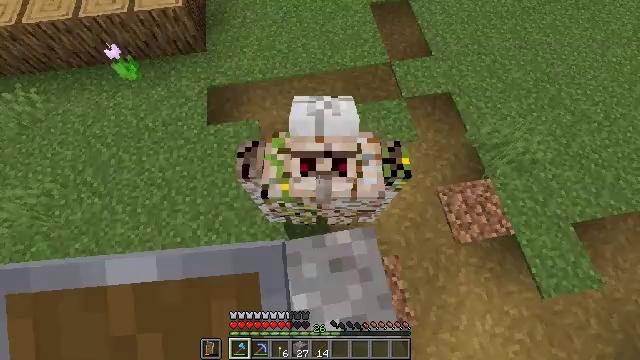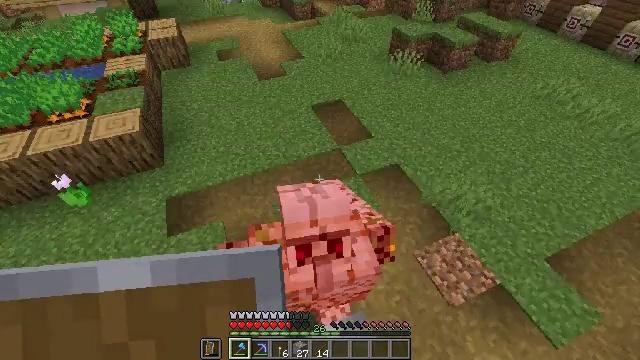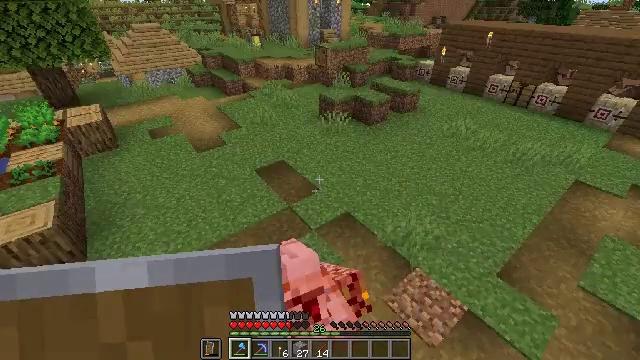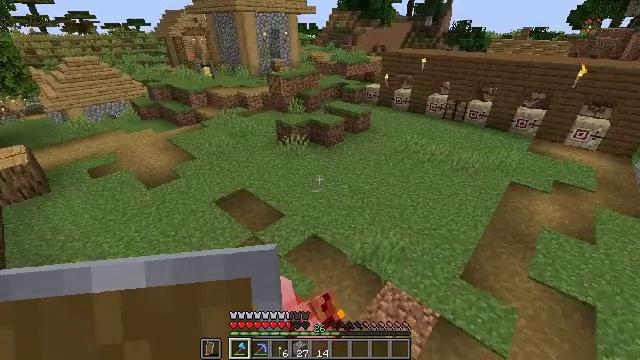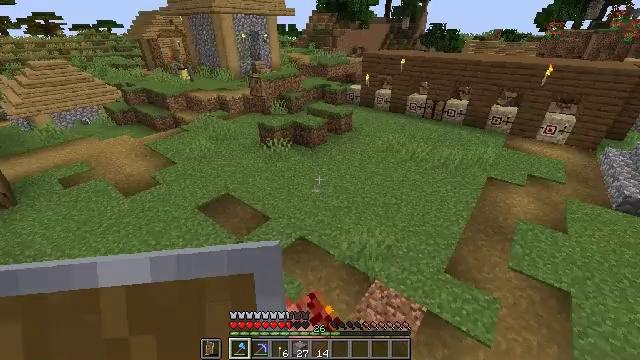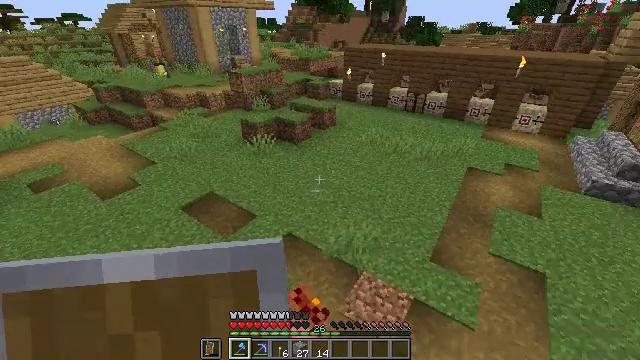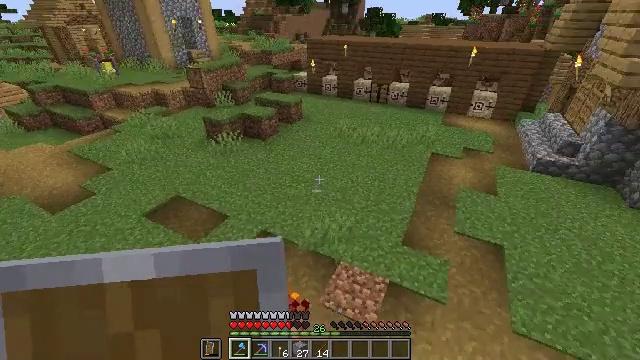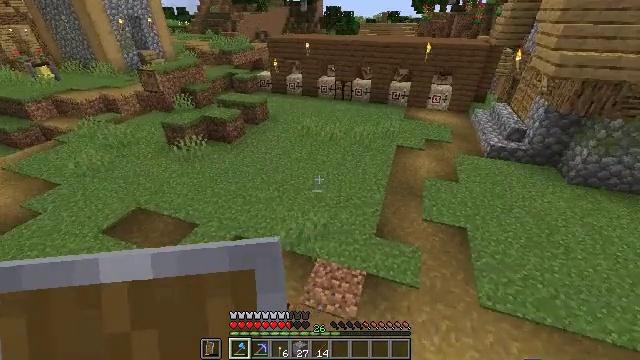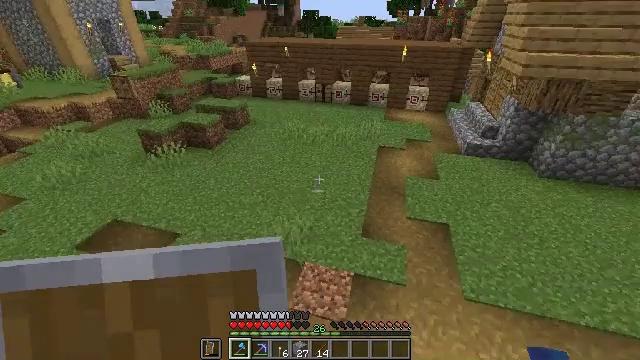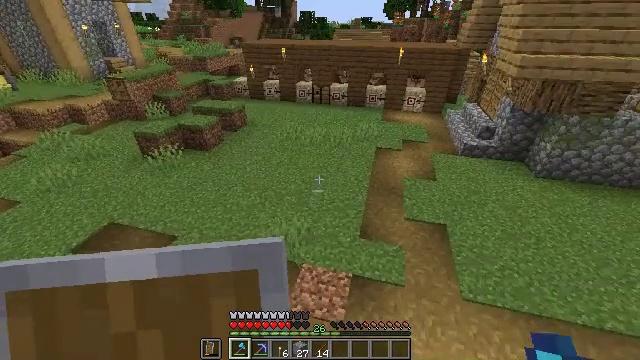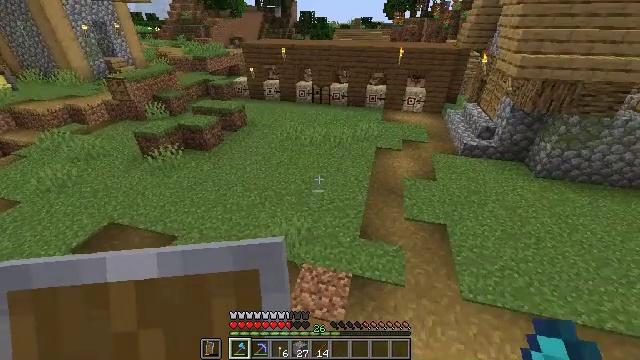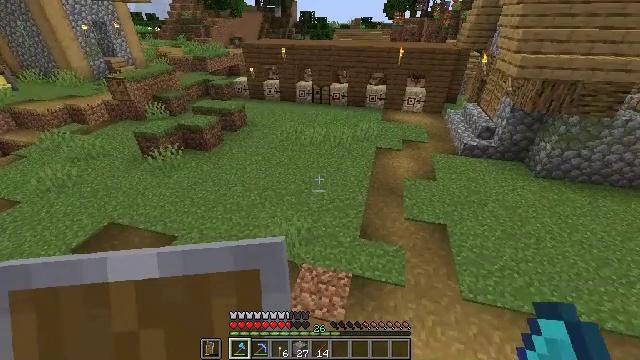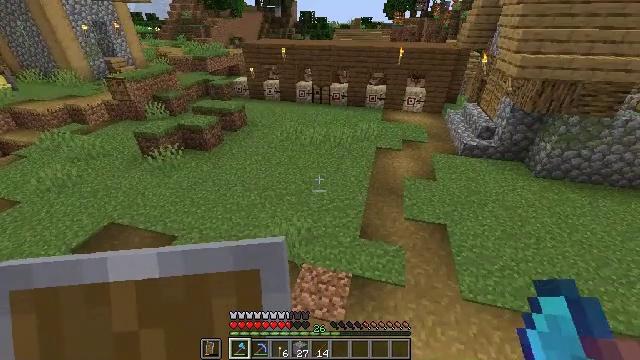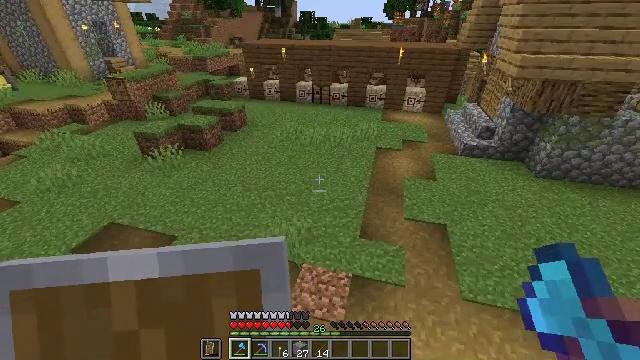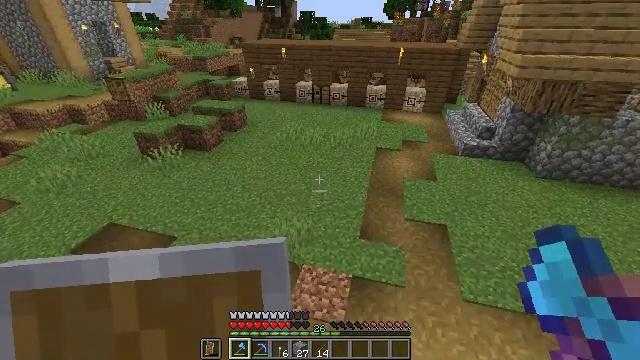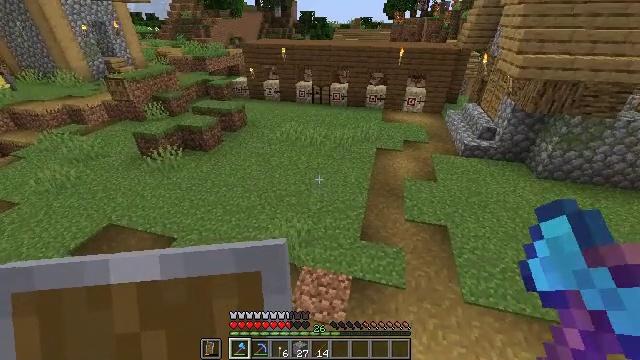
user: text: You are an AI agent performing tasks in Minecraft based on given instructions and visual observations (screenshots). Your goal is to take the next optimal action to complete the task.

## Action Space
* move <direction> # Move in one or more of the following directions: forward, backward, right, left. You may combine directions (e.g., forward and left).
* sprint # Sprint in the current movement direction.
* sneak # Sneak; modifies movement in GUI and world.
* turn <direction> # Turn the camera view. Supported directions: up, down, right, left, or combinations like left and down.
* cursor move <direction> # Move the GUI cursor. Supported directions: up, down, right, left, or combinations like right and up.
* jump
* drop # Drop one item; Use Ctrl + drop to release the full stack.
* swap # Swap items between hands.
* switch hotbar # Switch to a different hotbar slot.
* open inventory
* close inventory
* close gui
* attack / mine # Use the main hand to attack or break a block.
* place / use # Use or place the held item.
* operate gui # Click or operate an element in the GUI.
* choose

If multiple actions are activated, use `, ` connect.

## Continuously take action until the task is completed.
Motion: motion action
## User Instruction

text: Defeat the iron golem.
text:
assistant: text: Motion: sneak, turn right and up
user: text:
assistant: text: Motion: sneak, turn right and up
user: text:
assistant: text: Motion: sneak, turn right and up
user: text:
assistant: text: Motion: sneak, turn right
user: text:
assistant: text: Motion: sneak, turn right and down
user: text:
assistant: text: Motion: sneak, turn right and down
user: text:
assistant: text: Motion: sneak, turn right
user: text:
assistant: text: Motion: sneak, turn right
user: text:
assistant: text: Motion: sneak
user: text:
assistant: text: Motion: sneak
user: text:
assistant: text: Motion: sneak
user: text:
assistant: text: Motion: sneak
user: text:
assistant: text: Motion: sneak
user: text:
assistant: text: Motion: move forward, sneak
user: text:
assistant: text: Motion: move forward, sneak
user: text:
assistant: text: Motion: move forward, sneak
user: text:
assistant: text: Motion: move forward, sneak
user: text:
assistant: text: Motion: move forward, sneak
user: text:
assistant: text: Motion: sneak
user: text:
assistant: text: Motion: sneak
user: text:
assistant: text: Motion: sneak
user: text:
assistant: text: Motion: sneak
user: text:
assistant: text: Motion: move back, sneak
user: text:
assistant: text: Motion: move back, sneak
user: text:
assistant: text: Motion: move back, sneak
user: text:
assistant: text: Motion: move back, sneak
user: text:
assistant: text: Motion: move back, sneak
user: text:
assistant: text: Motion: move back, sneak
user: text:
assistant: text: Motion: sneak, turn left and down
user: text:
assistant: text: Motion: sneak, turn left and down